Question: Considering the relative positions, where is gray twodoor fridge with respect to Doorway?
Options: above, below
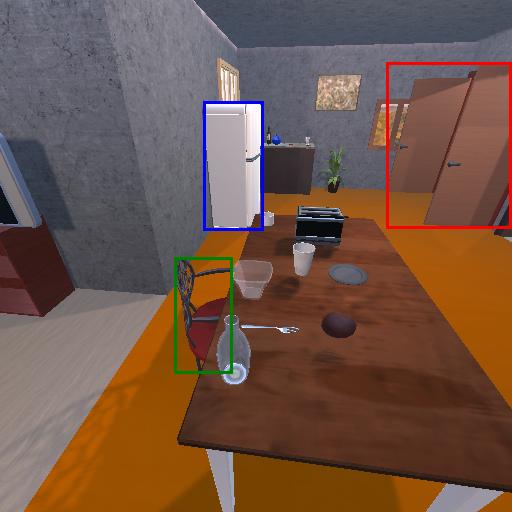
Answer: above